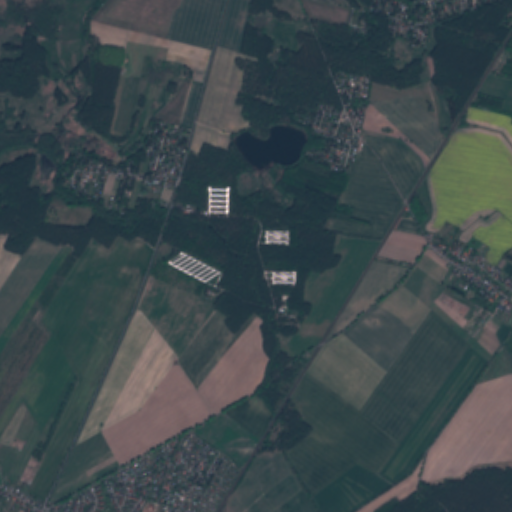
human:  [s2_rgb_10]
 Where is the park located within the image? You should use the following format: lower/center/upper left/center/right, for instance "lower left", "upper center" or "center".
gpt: The park is located in the lower left of the image.
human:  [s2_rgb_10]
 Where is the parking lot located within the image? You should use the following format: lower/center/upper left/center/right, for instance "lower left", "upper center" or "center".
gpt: The parking lot is located in the lower center of the image.
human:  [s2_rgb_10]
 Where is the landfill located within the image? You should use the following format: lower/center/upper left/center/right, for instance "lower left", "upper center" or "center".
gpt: There is no landfill in the image.